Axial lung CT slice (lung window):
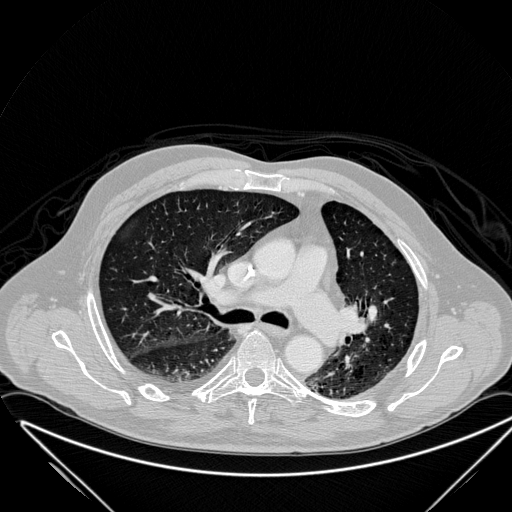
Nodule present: no